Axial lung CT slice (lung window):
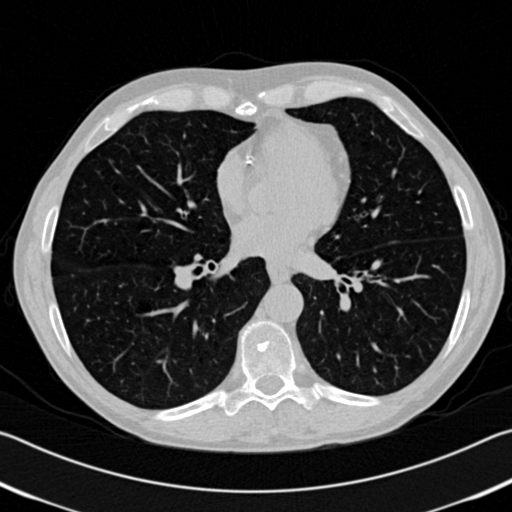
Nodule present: no